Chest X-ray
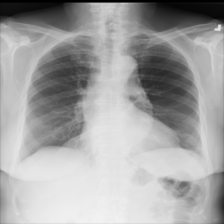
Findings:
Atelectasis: positive
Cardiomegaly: negative
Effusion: negative
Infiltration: negative
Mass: negative
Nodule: negative
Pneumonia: negative
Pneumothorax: negative
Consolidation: negative
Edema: negative
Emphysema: negative
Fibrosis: negative
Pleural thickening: negative
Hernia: negative